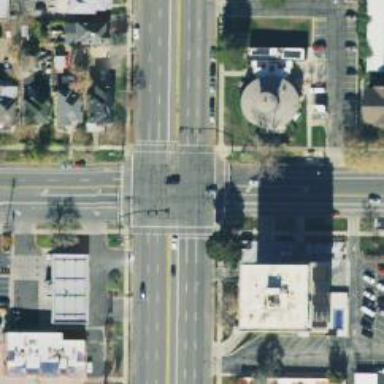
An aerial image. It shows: Crossing with marked lines on the road.